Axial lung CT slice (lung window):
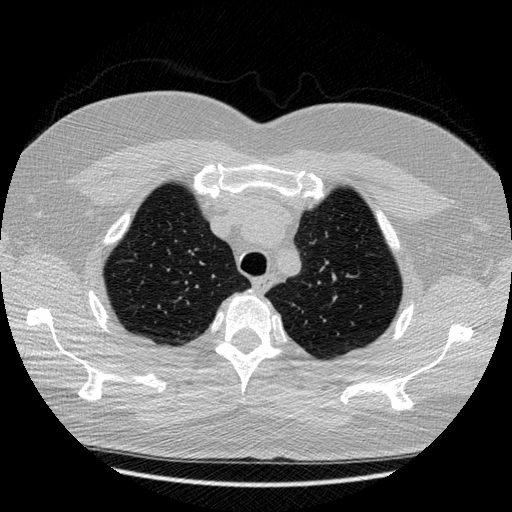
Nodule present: no